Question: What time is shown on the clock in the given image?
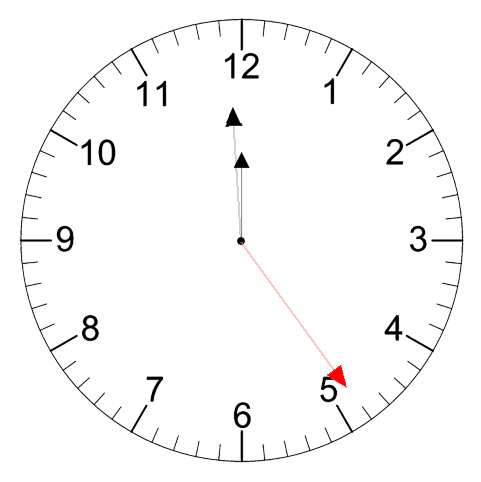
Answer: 11:59:24